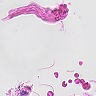
Metastatic tissue present: no